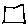
Label: square